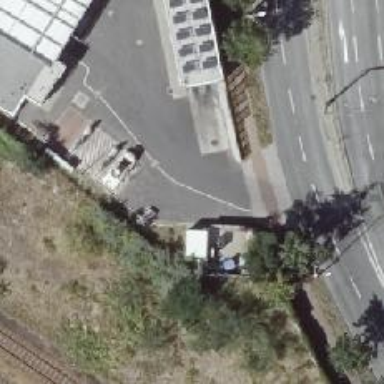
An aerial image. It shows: Service road leading to fuel station.